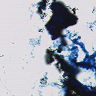
Metastatic tissue present: no